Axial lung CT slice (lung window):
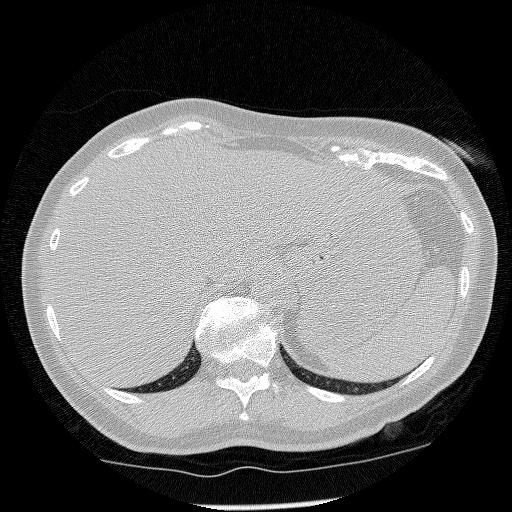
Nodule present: no